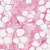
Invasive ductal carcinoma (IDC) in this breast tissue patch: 0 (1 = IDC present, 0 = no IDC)